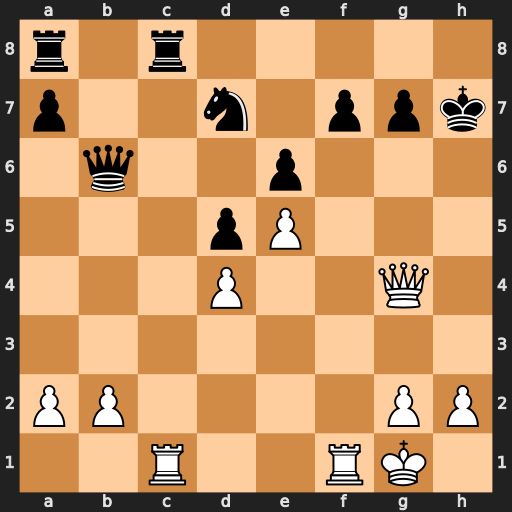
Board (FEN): r1r5/p2n1ppk/1q2p3/3pP3/3P2Q1/8/PP4PP/2R2RK1
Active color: w
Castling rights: -
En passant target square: -
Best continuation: Rxc8 Rxc8 Rxf7 Rc1+ Kf2 Qxb2+ Kg3 Qa3+ Kh4